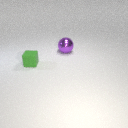
large purple metal sphere to the right of small green rubber cube